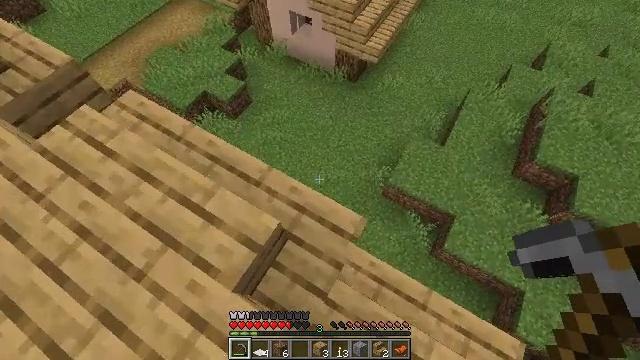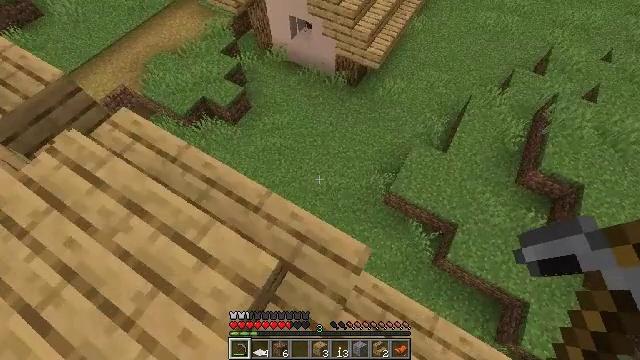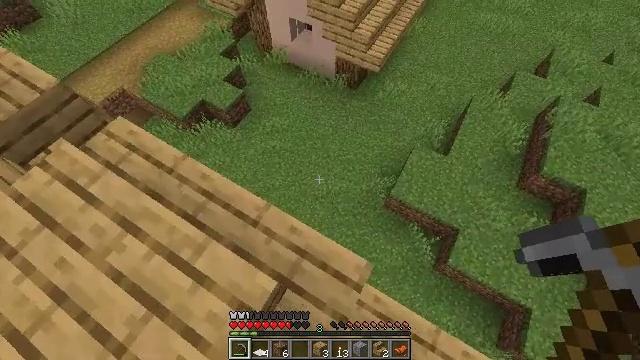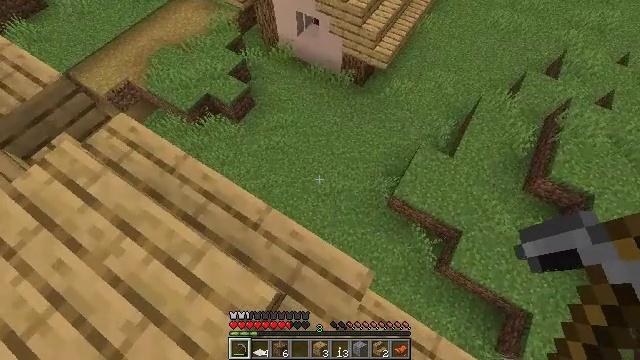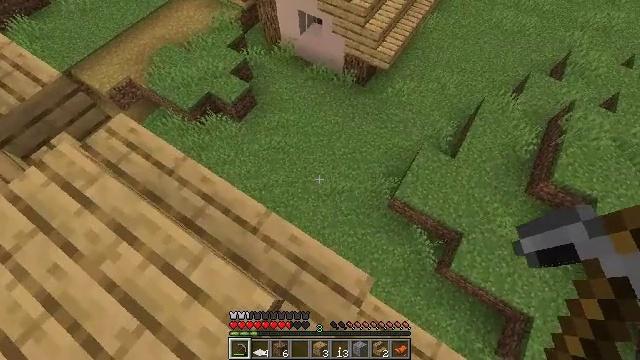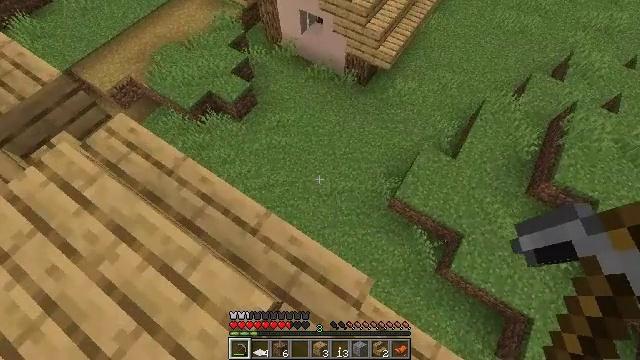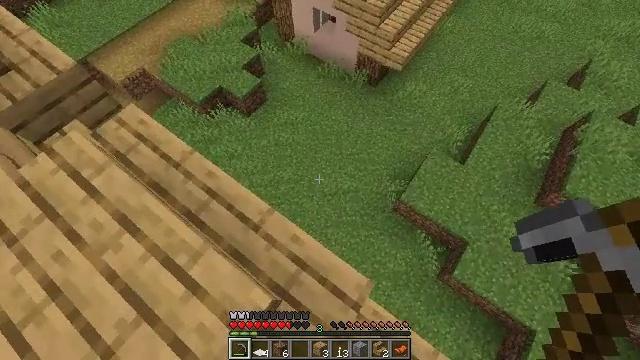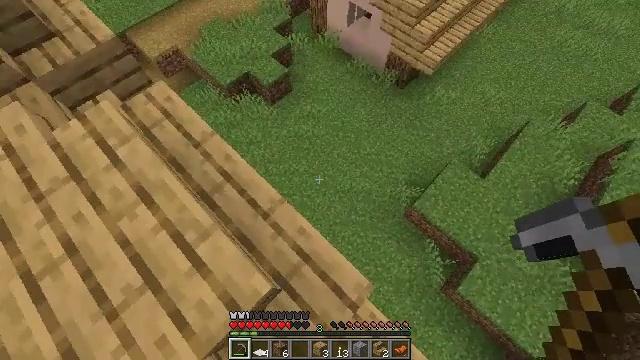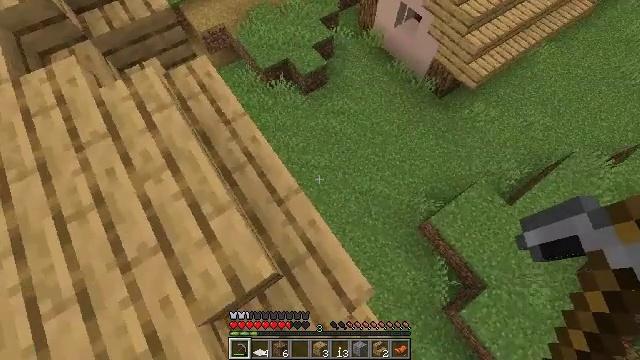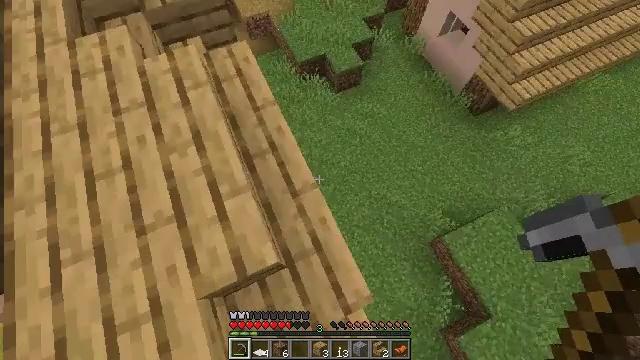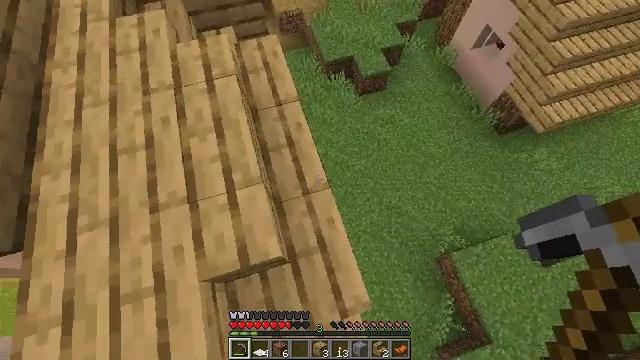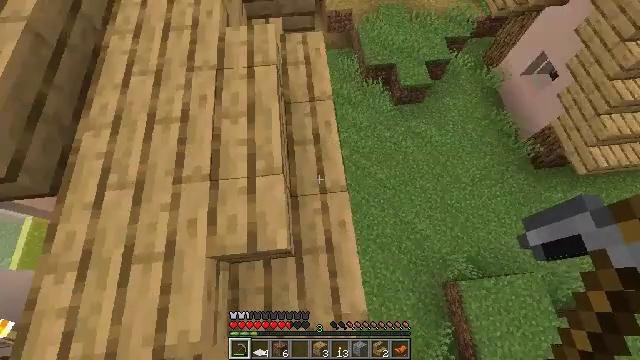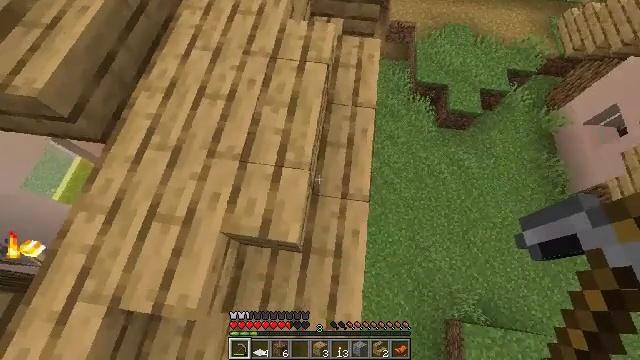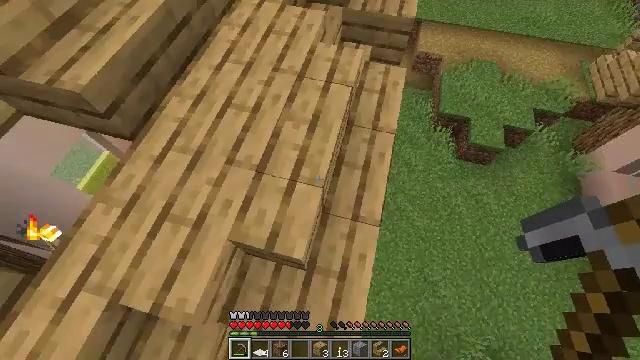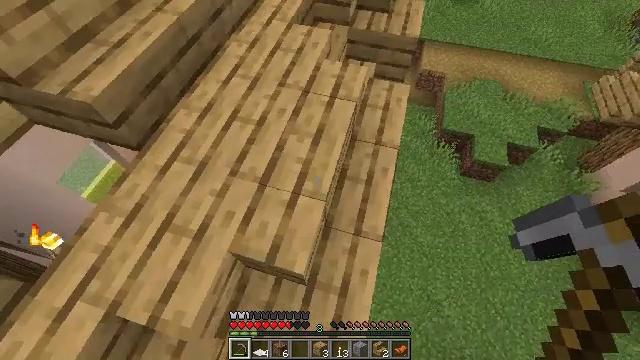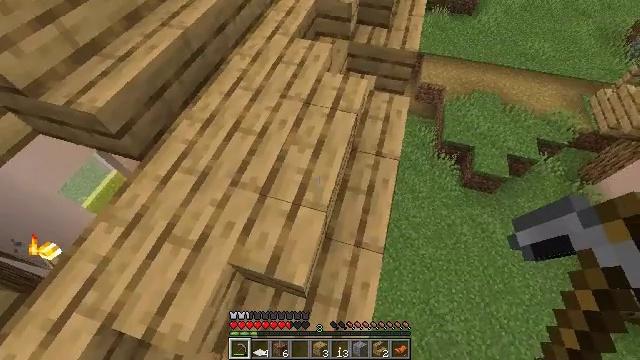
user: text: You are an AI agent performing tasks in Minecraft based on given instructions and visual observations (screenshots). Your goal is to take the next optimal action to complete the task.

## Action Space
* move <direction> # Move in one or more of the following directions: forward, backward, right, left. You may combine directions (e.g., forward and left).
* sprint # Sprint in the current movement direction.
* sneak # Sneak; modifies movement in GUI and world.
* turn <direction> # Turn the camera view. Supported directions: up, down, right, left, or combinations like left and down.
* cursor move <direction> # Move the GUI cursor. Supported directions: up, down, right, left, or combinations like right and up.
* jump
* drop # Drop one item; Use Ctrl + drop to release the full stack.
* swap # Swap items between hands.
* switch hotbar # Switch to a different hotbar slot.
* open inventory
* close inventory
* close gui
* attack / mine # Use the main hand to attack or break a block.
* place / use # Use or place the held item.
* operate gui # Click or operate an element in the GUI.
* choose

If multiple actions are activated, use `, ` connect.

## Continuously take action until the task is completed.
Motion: motion action
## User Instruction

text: Gather oak logs from trees.
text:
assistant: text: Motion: move forward
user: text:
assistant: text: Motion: no_op
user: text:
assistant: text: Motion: turn left and down
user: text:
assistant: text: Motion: no_op
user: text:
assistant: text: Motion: no_op
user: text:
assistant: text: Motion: turn left
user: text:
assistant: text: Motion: turn left and down
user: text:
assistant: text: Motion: turn left and down
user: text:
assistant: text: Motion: turn left
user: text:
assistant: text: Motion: turn left
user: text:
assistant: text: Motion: turn left
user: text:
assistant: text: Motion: turn left
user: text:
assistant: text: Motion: turn left and up
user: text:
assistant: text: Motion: turn left and up
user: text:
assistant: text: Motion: turn up
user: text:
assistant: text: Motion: turn left and up
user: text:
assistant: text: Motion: turn left and up
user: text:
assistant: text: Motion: turn left
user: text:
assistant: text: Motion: turn left
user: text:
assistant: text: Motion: turn left
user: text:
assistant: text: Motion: turn left and down
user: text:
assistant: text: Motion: turn left
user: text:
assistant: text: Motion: turn left
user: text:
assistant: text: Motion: turn left
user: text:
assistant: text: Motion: turn left
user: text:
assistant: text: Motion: no_op
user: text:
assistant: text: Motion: turn left
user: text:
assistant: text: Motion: turn left
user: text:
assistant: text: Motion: move forward, turn left
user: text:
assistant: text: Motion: move forward, turn left